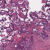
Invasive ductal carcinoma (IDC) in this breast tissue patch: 0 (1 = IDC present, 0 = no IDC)